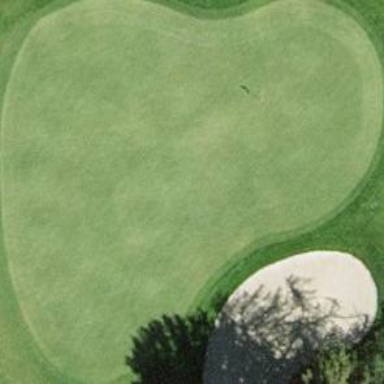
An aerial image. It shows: Golf green.